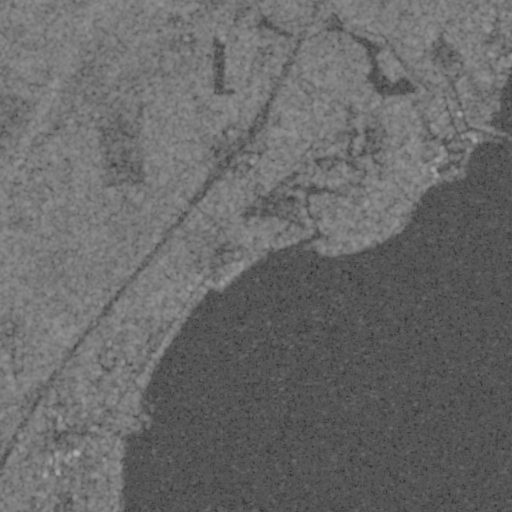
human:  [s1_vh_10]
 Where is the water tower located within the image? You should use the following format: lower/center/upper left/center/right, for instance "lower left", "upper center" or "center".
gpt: The water tower is located in the center of the image.
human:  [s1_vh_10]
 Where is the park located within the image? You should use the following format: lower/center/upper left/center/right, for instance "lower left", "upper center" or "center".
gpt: There is no park in the image.

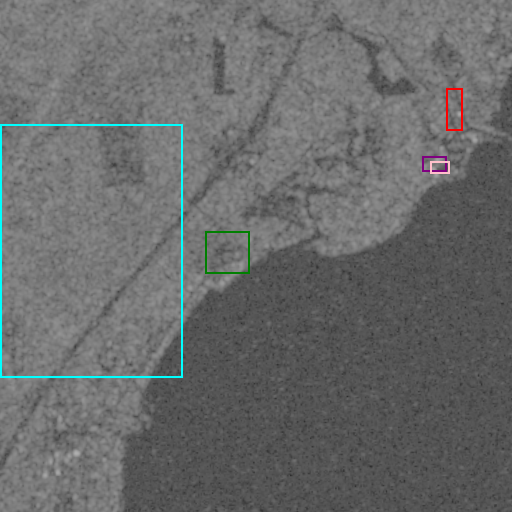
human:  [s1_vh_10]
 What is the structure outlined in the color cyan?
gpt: The structure outlined in cyan is a crop field.
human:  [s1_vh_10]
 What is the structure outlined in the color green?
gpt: The structure outlined in green is a park.
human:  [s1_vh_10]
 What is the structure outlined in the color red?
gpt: The structure outlined in red is a parking lot.
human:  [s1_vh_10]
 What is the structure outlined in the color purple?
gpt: The structure outlined in purple is a building.
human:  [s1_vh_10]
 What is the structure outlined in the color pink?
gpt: The structure outlined in pink is a building.
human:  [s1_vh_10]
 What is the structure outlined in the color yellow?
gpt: There is no yellow outline.